Interaction volume radius: 5 \u00c5
Interaction volume height: 35 \u00c5
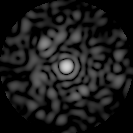
Disorder parameter: 0.8366